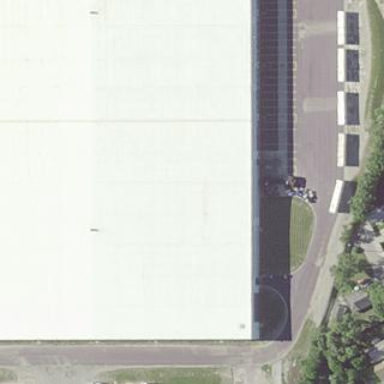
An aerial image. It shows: Warehouse.